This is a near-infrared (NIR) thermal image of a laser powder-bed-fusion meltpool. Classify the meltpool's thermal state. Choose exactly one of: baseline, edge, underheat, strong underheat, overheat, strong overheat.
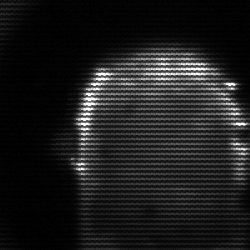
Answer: baseline